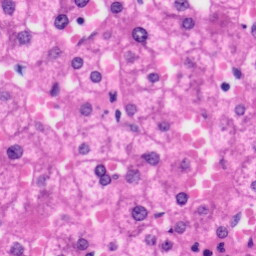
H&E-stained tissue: Liver